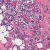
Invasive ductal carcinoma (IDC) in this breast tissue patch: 1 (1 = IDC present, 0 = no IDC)